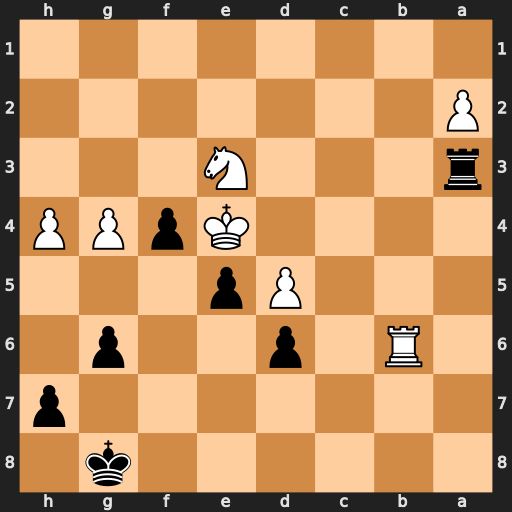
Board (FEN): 6k1/7p/1R1p2p1/3Pp3/4KpPP/r3N3/P7/8
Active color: b
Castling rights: -
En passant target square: -
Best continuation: Rxe3#